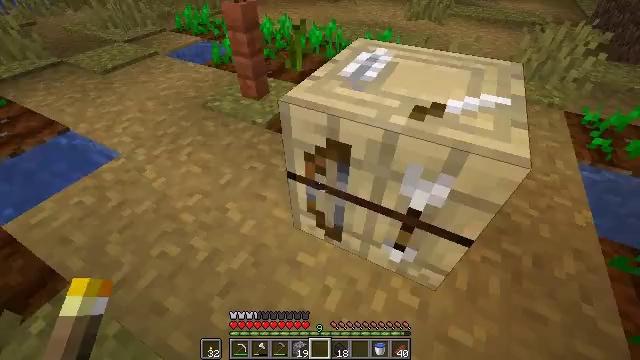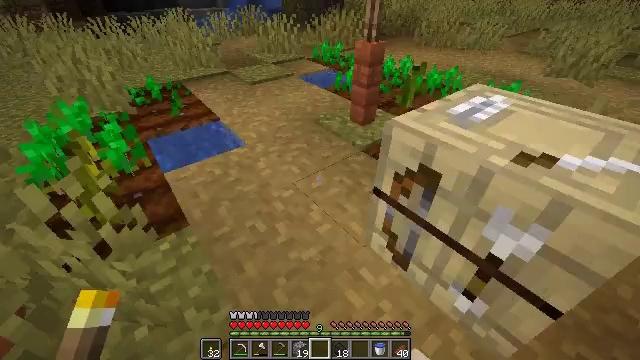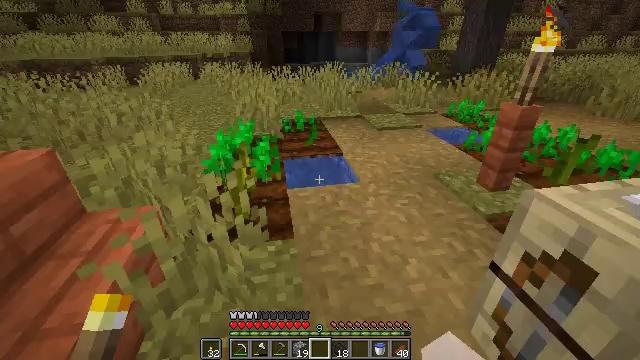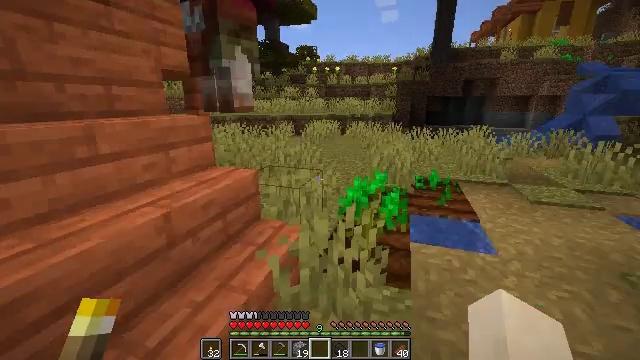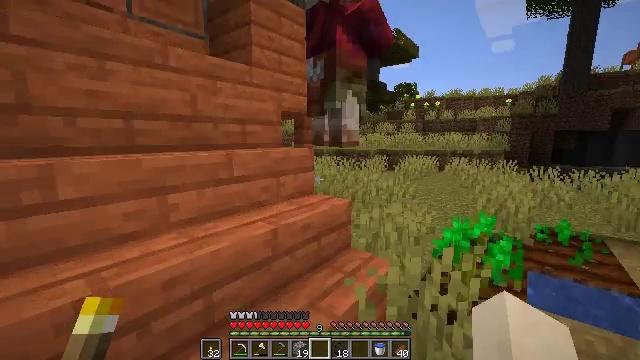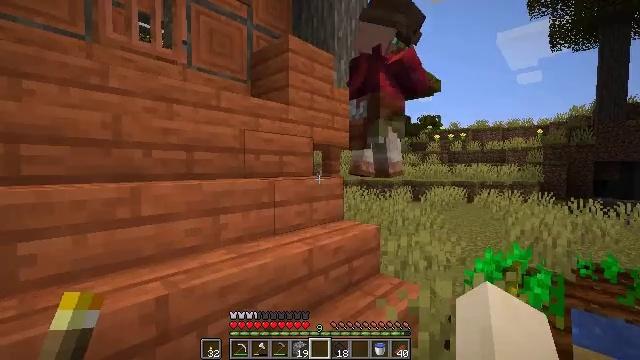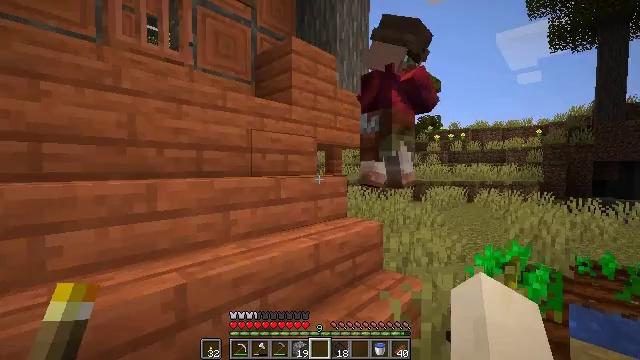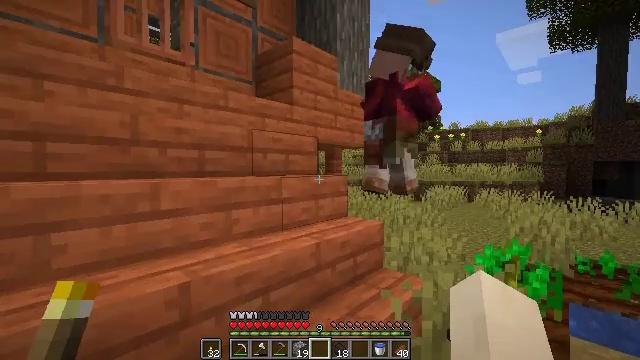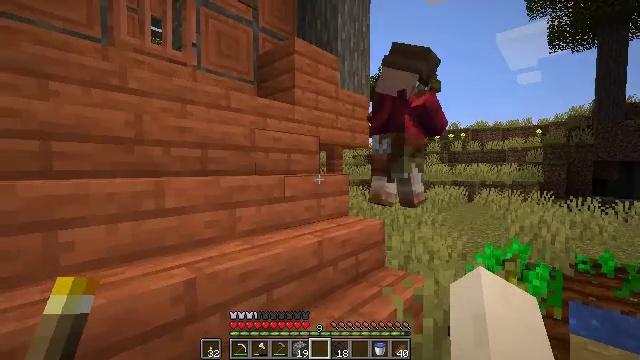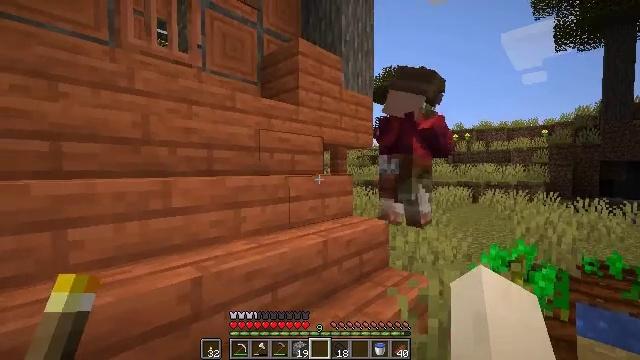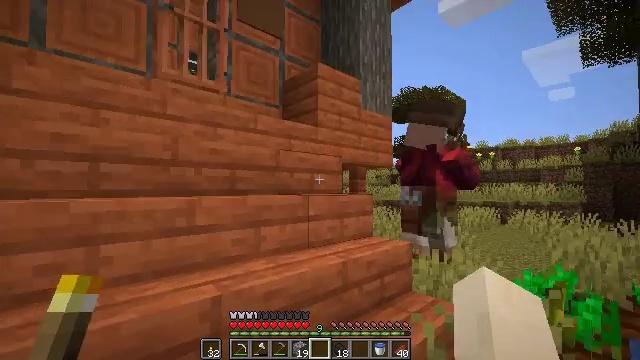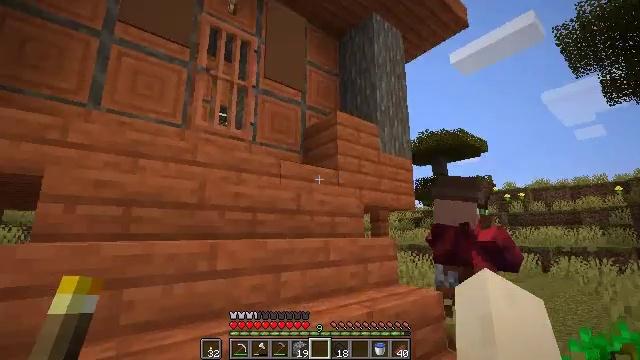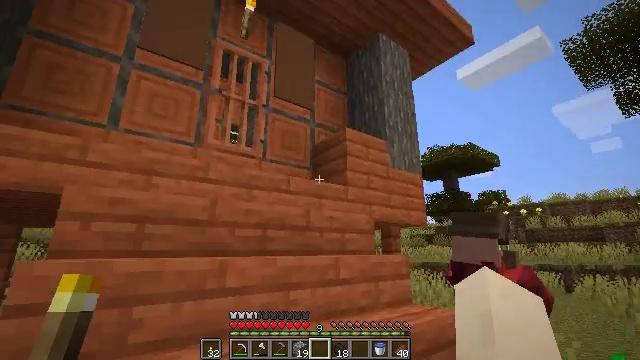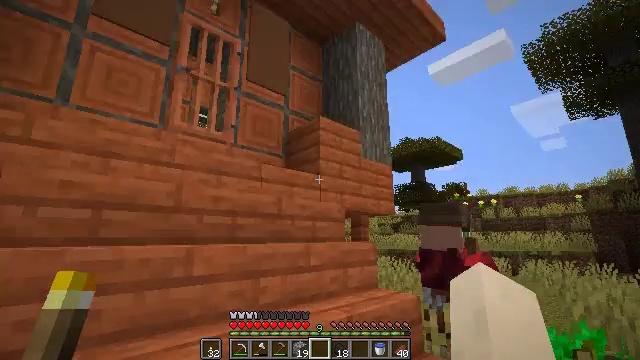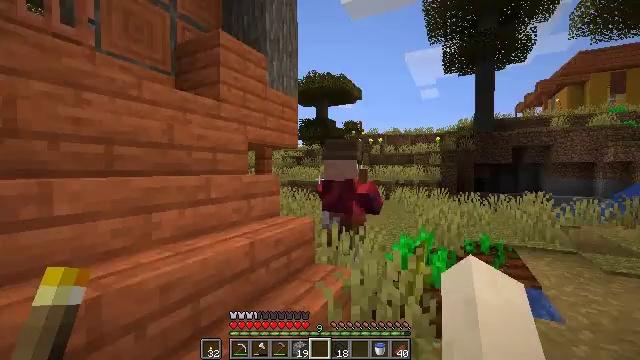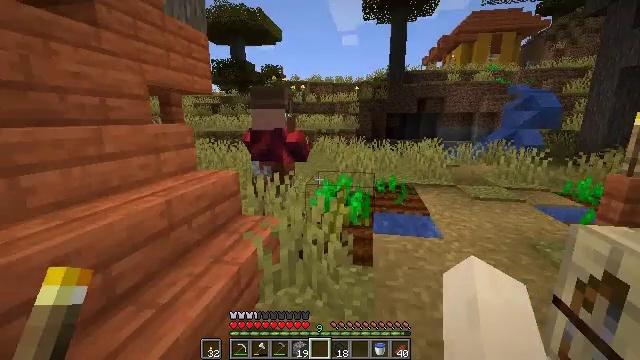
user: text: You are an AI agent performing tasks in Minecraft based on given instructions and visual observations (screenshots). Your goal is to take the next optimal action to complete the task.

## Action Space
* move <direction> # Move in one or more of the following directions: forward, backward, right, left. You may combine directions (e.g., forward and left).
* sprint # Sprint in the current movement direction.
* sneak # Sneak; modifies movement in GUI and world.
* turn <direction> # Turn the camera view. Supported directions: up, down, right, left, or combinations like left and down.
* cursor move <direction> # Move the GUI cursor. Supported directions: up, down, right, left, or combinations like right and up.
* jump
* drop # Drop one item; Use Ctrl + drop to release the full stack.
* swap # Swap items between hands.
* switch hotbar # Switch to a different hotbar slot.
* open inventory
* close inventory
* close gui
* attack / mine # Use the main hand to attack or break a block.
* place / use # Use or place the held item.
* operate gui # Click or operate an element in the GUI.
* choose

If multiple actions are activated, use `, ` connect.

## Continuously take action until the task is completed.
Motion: motion action
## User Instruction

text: Get the fletching table back into the inventory.
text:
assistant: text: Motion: move back, turn left and up
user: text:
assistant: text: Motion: move back, turn left and up
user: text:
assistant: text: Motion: move back, turn left and up
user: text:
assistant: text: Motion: move back, turn left and up
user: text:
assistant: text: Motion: turn left and up
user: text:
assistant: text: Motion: no_op
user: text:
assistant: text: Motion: no_op
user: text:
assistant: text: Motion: no_op
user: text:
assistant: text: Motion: no_op
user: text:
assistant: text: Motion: turn left and up
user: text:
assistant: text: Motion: turn left and up
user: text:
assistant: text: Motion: turn left and up
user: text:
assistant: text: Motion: turn right and down
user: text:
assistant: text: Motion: turn right and down
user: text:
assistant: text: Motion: turn right and down
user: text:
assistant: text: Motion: move forward and move left, turn right and down
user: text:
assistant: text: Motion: move forward and move left, turn right and down
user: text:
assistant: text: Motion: move forward and move left
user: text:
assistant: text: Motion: turn left and up
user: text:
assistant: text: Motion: turn left and up
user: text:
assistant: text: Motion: no_op
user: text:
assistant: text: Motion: no_op
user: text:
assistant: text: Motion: no_op
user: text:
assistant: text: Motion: no_op
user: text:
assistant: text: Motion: no_op
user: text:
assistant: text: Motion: no_op
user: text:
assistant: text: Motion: no_op
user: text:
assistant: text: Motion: no_op
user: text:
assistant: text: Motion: no_op
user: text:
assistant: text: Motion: no_op